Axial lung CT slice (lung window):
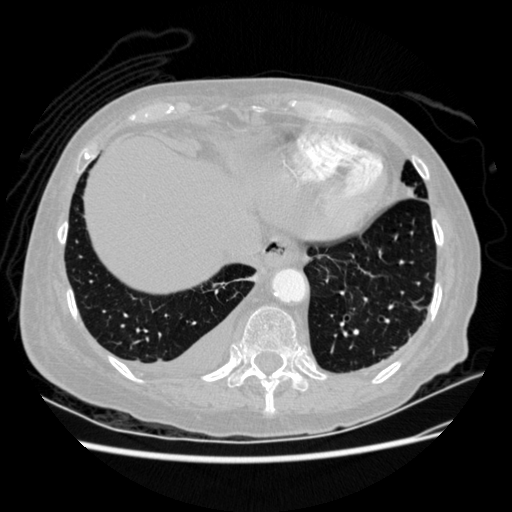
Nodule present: no